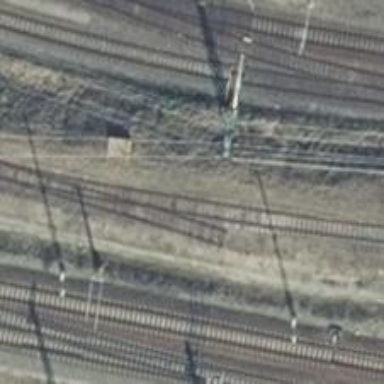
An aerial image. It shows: Disused railway yard.